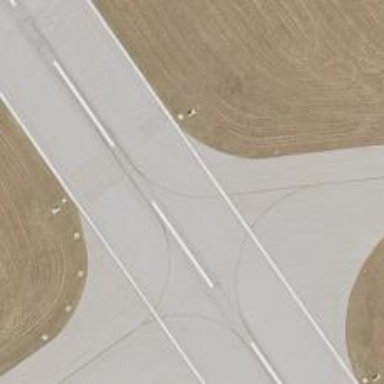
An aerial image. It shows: Taxiway at the airport with asphalt surface.